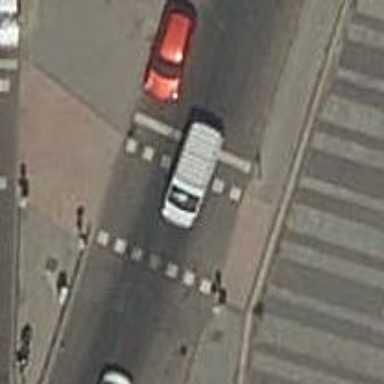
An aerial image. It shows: Crossing with traffic signals.